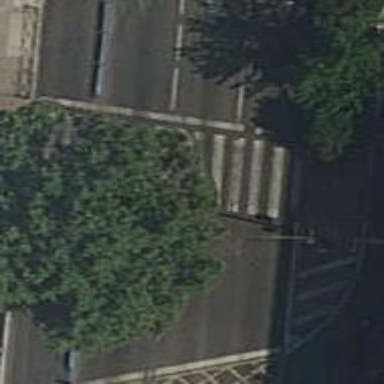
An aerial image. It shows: Road crossing with traffic signals.